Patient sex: F
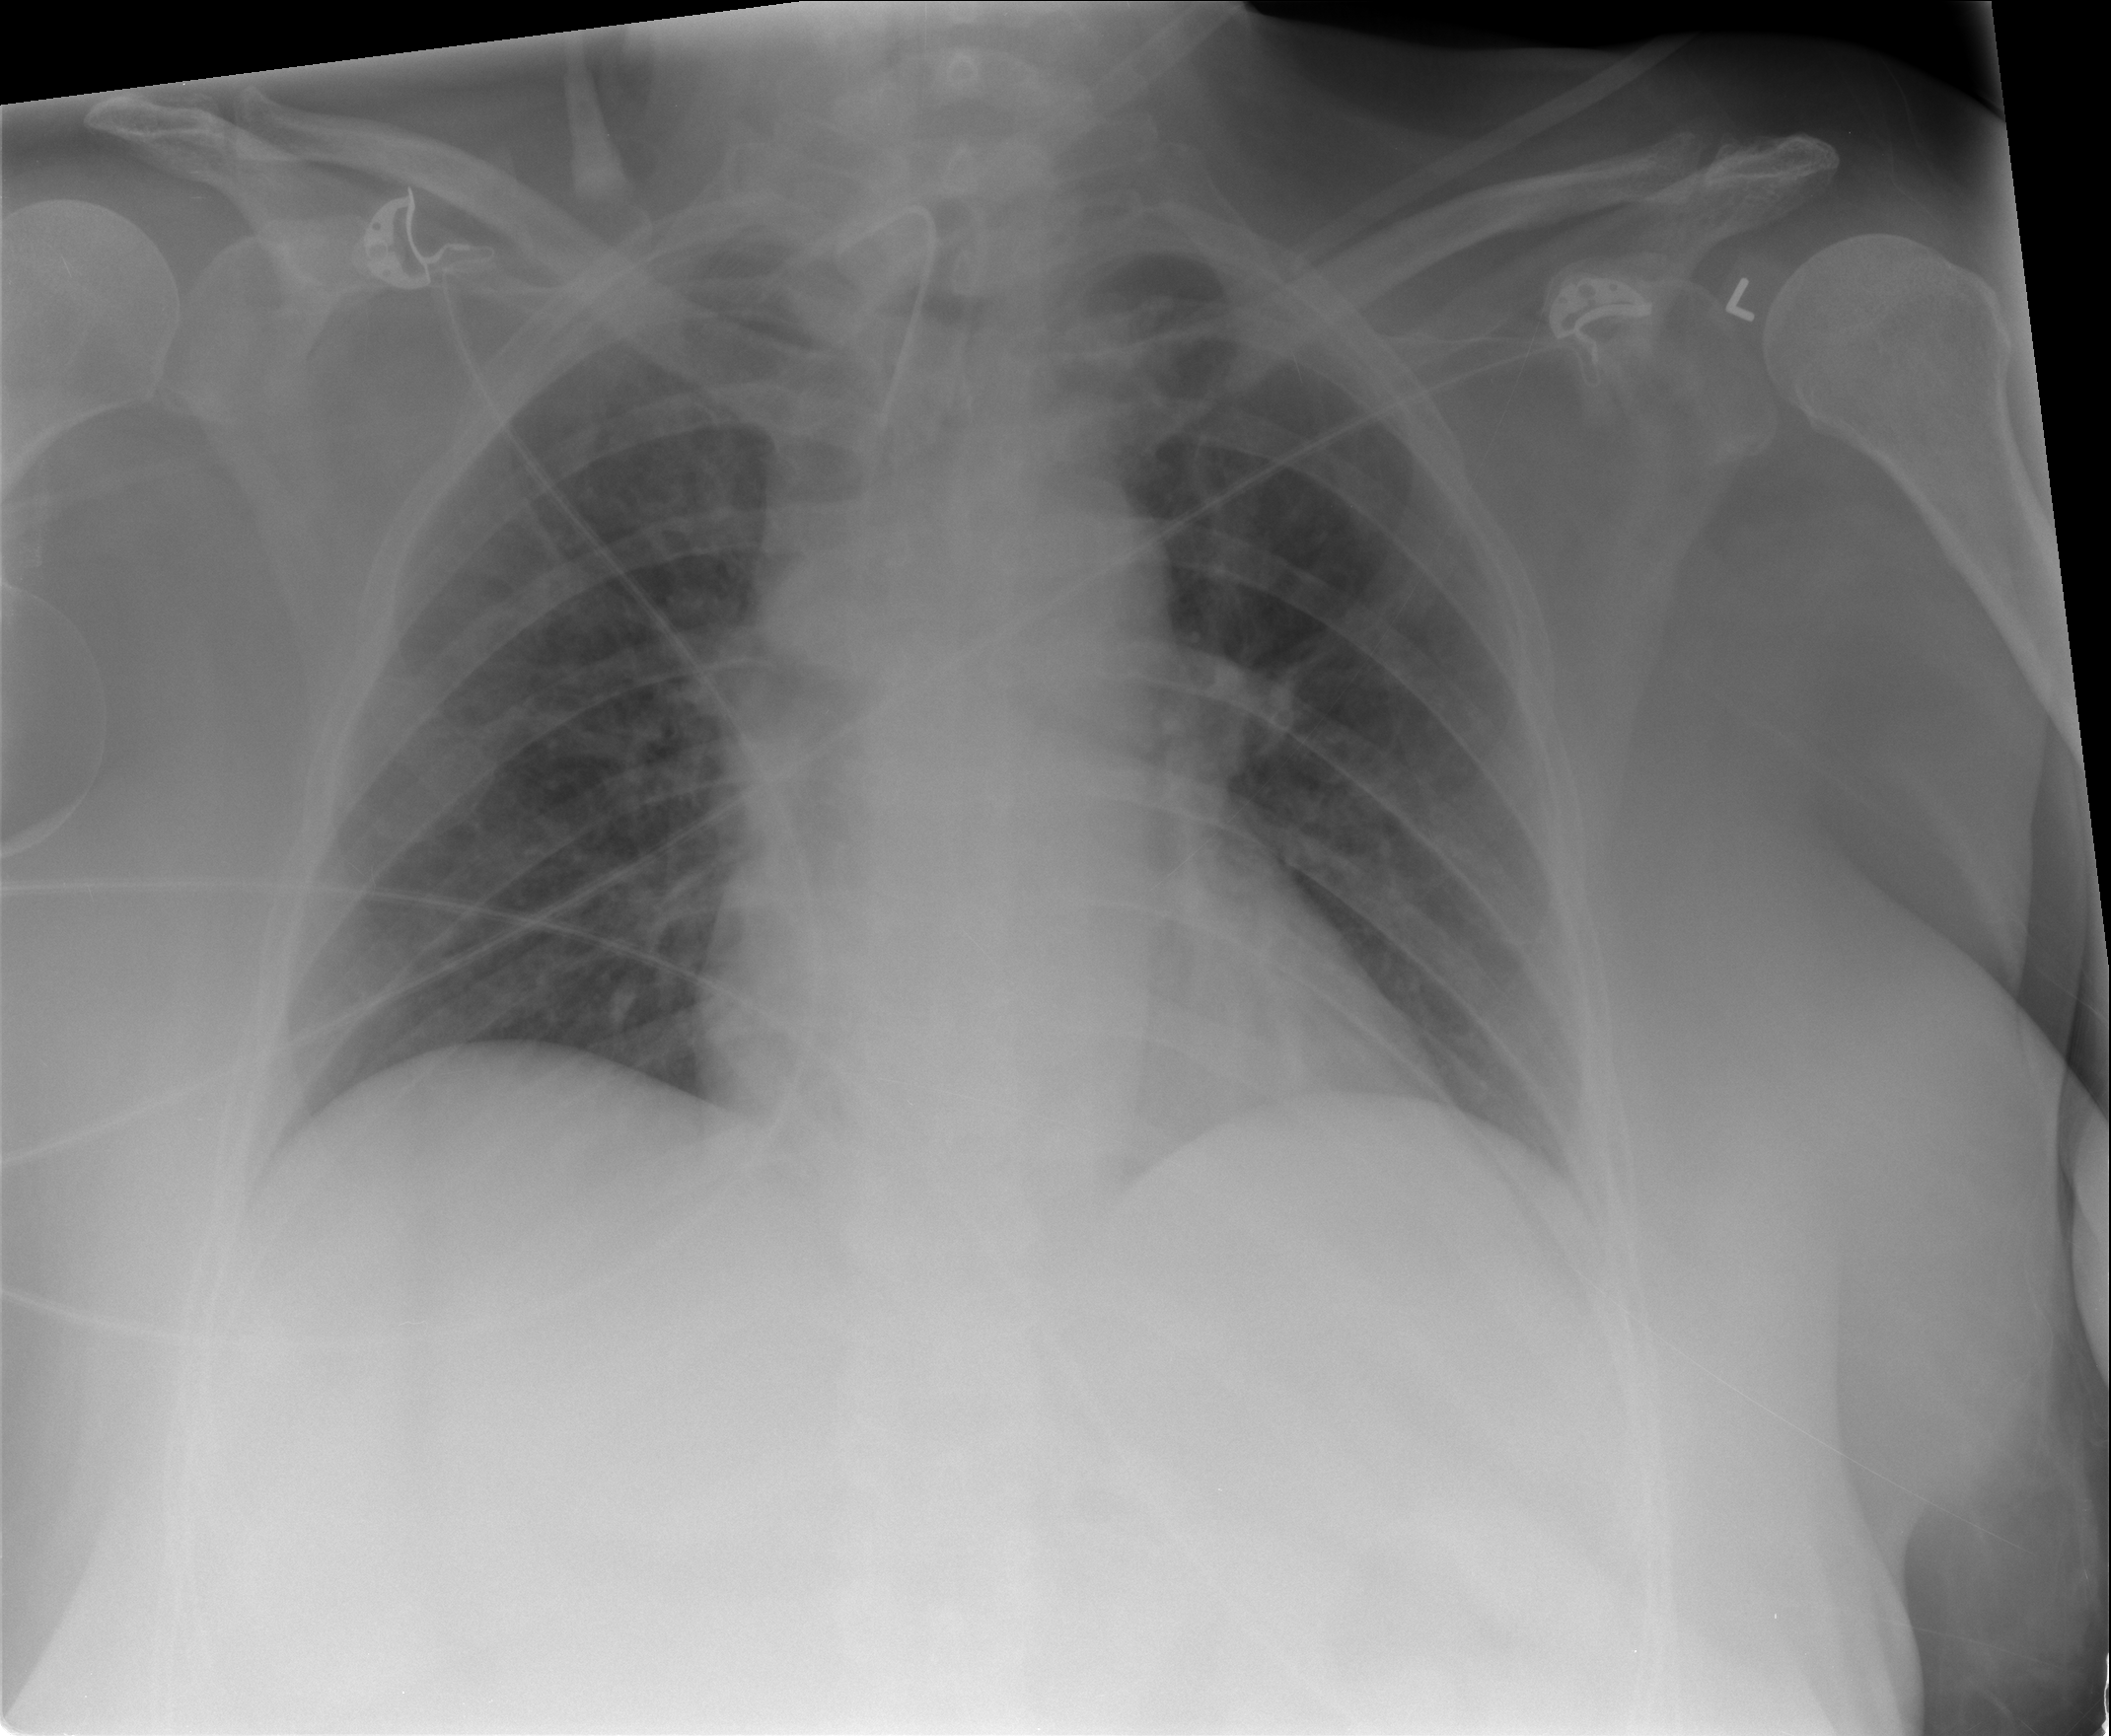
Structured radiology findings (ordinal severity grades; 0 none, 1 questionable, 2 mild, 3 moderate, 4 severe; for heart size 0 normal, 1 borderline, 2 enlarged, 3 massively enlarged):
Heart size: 0
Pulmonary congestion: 2
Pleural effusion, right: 0
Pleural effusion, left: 0
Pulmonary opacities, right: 2
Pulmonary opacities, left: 2
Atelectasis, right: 0
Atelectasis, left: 0